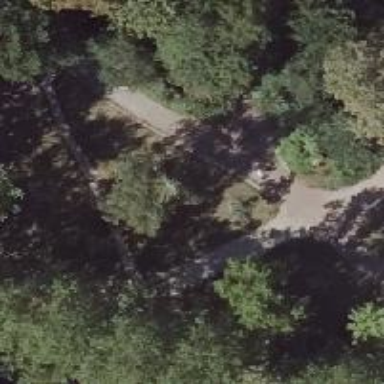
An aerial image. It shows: Deciduous broadleaved tree in park.